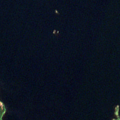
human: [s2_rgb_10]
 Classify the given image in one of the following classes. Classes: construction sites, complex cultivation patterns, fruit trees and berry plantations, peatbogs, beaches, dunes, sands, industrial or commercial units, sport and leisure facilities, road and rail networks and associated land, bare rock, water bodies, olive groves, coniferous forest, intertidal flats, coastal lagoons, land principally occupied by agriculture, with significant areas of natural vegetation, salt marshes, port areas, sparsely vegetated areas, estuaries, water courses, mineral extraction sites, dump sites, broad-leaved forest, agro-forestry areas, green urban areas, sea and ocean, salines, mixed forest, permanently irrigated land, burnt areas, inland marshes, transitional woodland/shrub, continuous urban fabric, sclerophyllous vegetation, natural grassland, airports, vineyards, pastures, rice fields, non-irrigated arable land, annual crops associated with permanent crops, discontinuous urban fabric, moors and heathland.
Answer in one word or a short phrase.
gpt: coniferous forest, water bodies